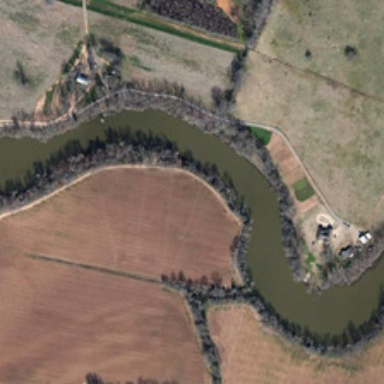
Farmlands and some green trees are in two sides of a curved river .